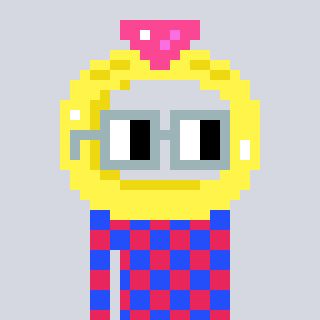
a pixel art character with square dark gray glasses, a ring-shaped head and a redpinkish-colored body on a cool background